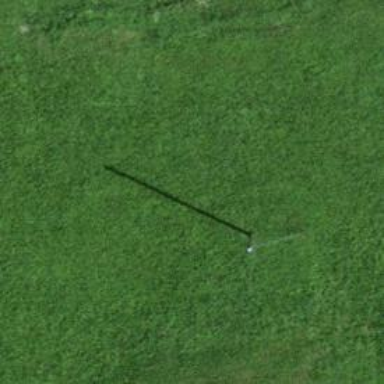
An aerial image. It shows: Minor power line.